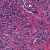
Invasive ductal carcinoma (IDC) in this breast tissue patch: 1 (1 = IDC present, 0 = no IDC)